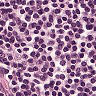
Metastatic tissue present: no